Field crop: maize
Growth stage: 1
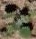
Species: chenopodium